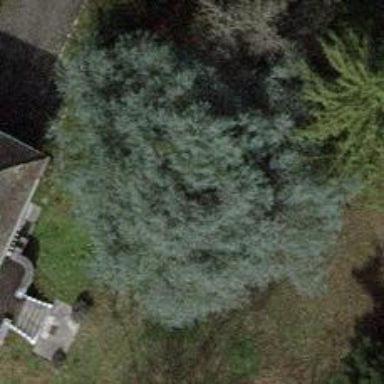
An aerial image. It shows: Evergreen tree with needle-leaved leaves.